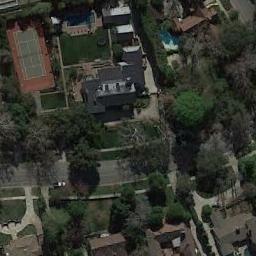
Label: tennis_court